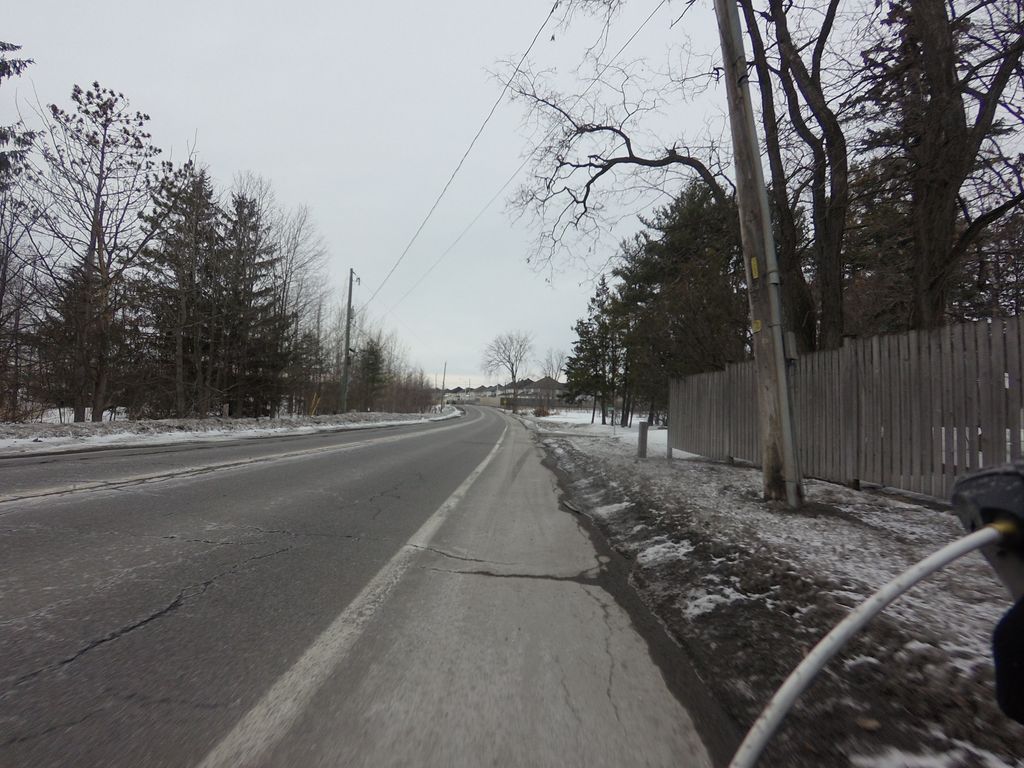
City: ottawa-gatineau